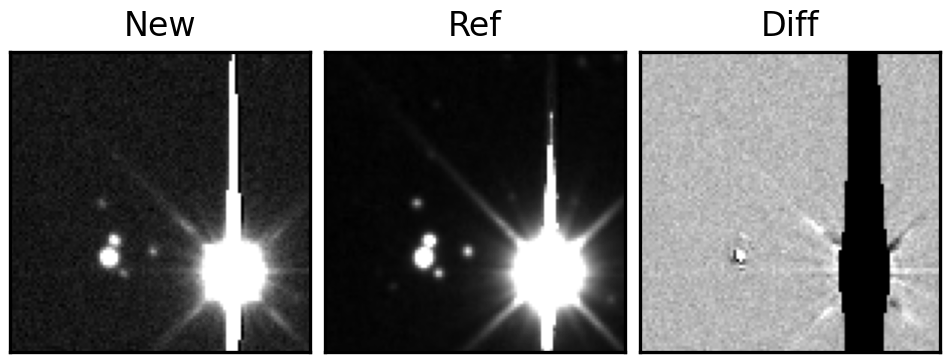
Label: bogus